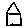
Label: house